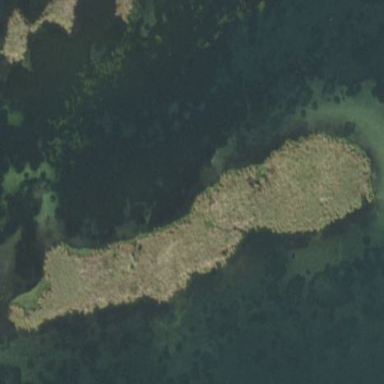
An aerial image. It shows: Islet located in wetland marsh area.